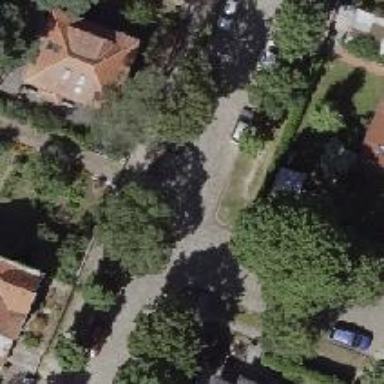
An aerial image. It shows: Residential road.